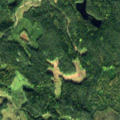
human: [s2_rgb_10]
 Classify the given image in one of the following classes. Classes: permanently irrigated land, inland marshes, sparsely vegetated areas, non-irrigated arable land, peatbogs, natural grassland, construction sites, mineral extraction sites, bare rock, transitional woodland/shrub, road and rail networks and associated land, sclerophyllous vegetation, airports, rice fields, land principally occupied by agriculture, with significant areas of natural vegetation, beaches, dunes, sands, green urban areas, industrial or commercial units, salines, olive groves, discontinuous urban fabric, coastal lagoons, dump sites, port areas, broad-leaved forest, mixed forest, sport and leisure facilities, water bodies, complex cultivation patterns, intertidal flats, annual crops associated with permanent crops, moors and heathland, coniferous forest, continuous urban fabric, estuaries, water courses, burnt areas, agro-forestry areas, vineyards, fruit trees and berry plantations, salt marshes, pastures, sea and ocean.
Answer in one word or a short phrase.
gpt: coniferous forest, mixed forest